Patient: sex M, age 36
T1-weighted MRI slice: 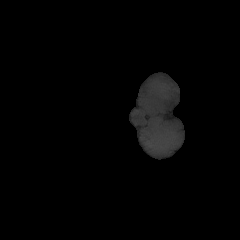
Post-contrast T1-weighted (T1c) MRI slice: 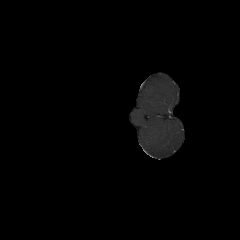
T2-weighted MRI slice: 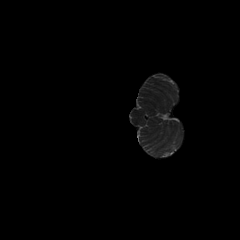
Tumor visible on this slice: no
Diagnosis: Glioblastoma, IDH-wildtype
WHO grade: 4